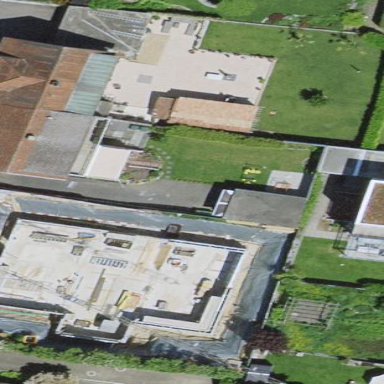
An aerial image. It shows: Building.